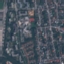
Land use / land cover class: Residential